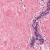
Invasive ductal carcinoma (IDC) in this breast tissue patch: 0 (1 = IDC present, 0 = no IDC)